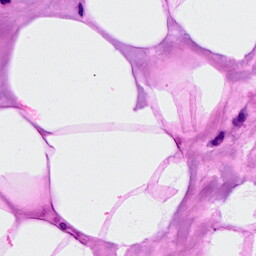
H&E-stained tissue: Breast